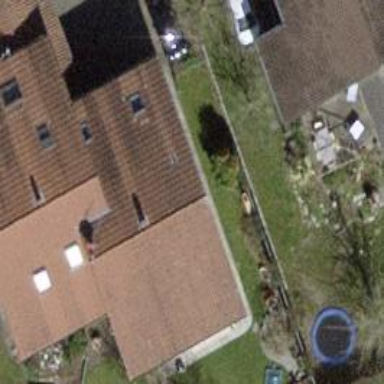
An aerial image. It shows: Building with tile roof.